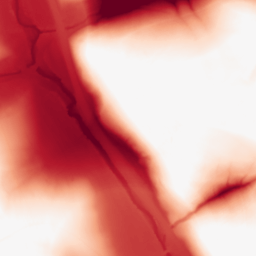
Category: morphological
Decomposition family: tophat
Decomposition parameters: size: 100
mode: black
Upsampling method: bilinear
Upsampling parameters: scale: 2
Upsampling scale: 2